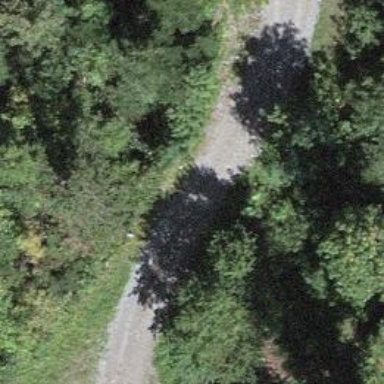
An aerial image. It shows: Well-maintained track road with grade 1 tracktype.